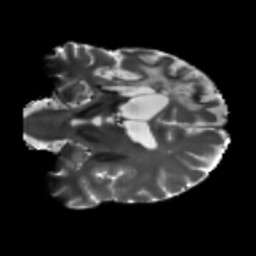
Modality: T2w
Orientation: coronal
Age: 56
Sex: male
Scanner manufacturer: siemens
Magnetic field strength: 3 T
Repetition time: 5.47 s
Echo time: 0.0854 s